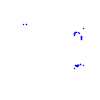
Particle: proton